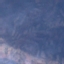
Label: HerbaceousVegetation